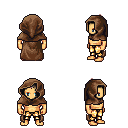
a pixel art fantasy rpg character, male body template, human, tanned skin, brown cape, gold greaves, white blonde short mohawk hairstyle, cloth hood, four views (front, back, left, right), 2x2 character sprite sheet, small pixel art, hard edges, no anti-aliasing